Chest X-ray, AP view. Patient: 58 years old, sex M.
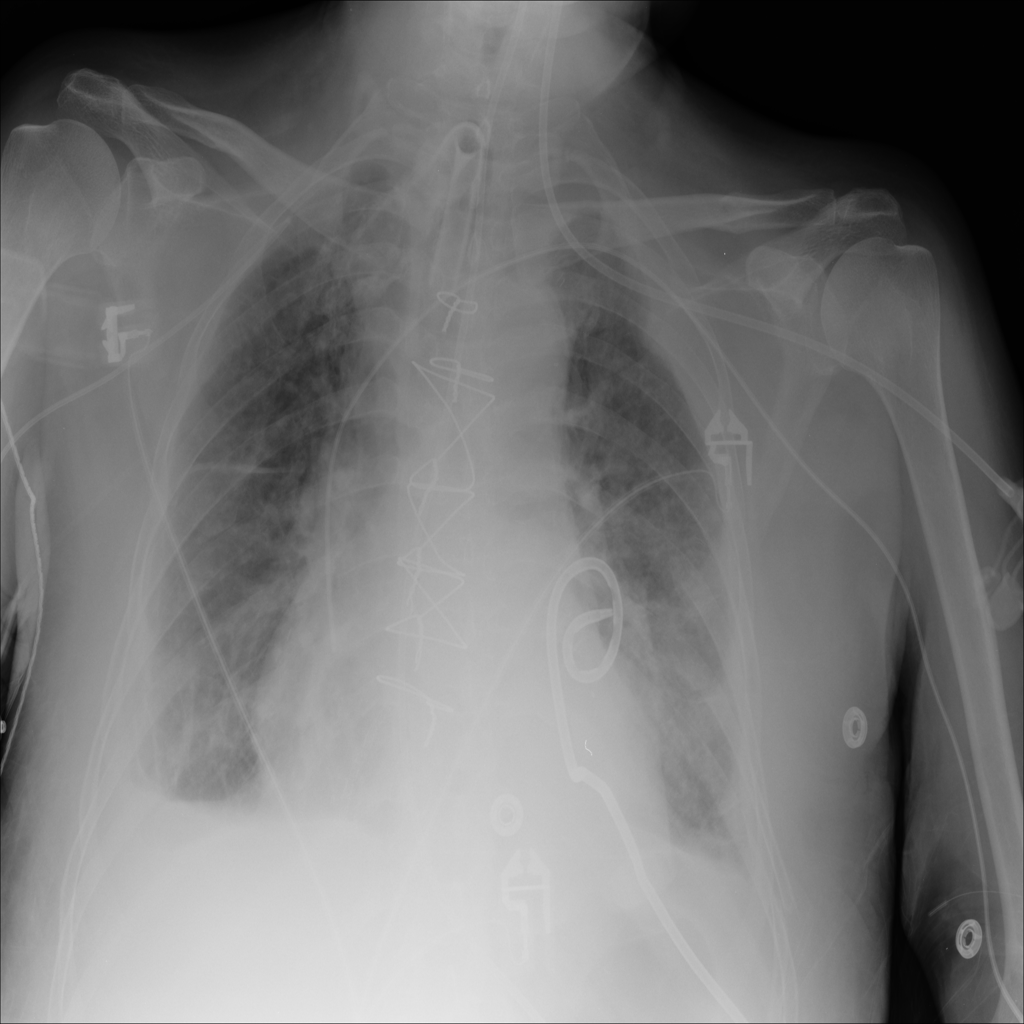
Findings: Edema, Pleural_Thickening